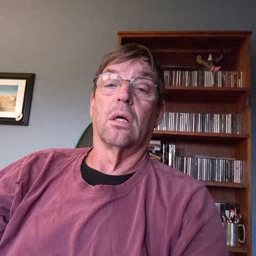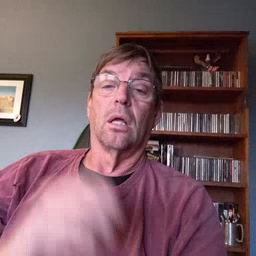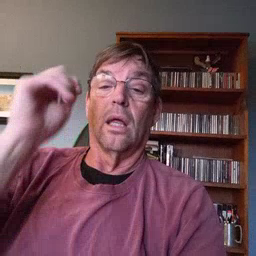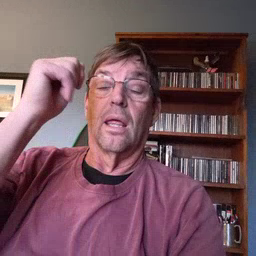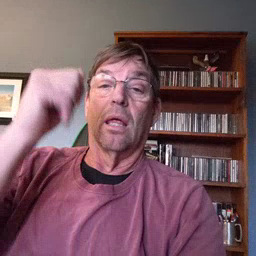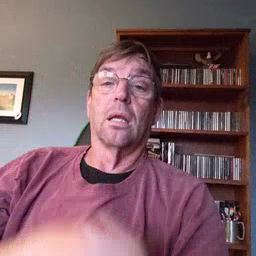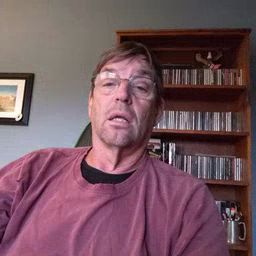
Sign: aunt